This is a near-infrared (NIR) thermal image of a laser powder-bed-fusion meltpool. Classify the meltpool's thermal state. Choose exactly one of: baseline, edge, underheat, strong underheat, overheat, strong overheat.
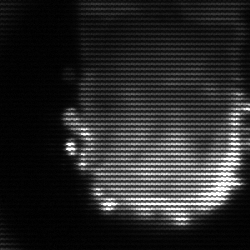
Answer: baseline